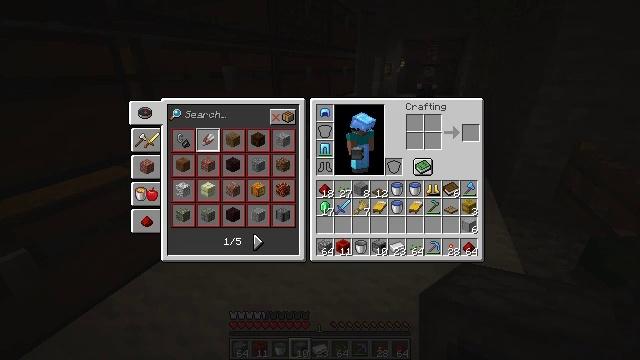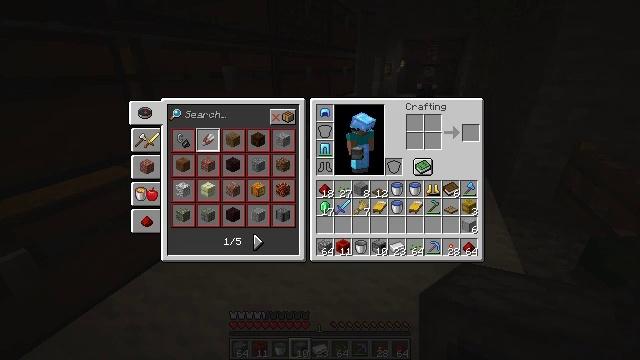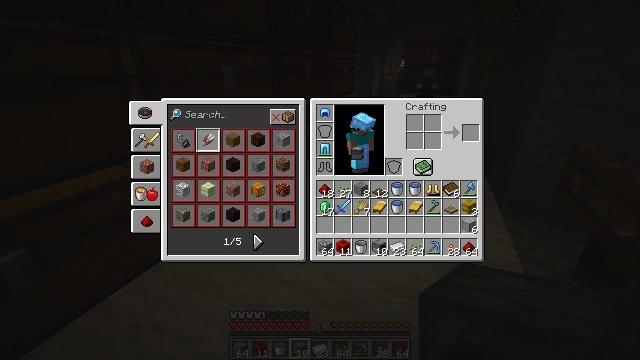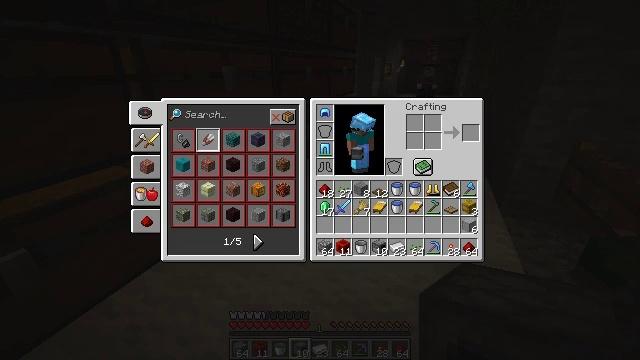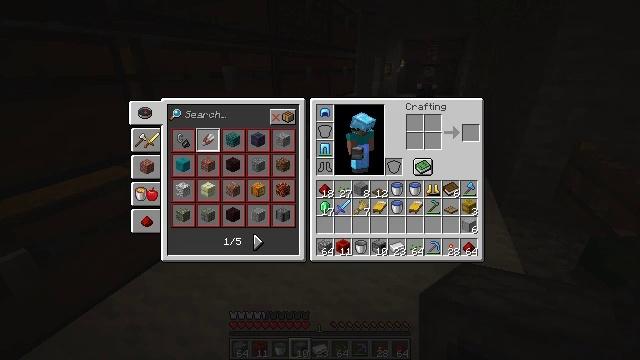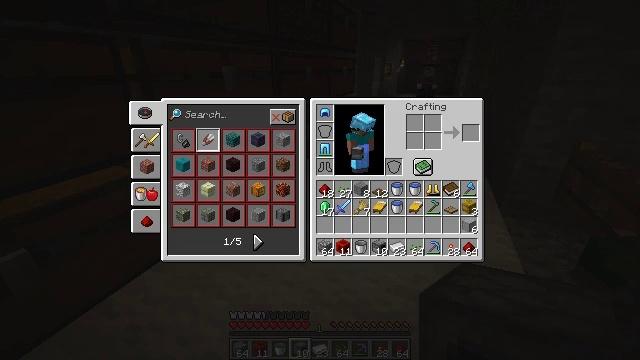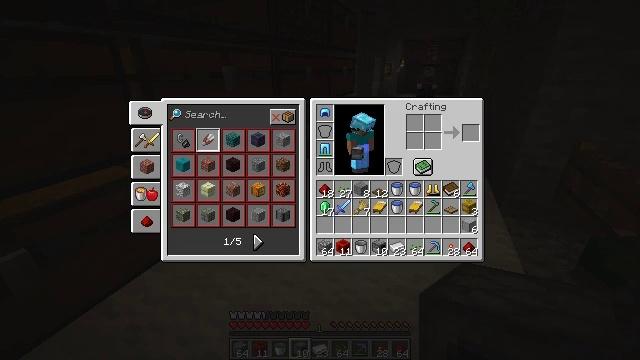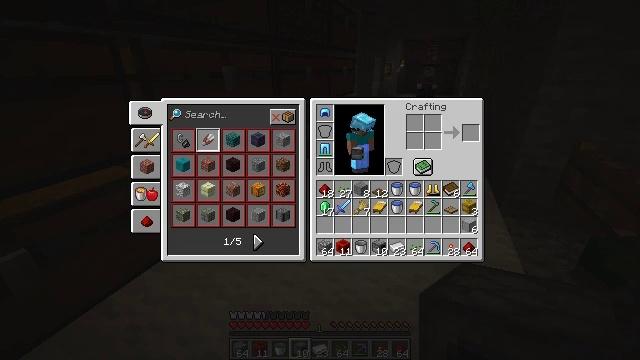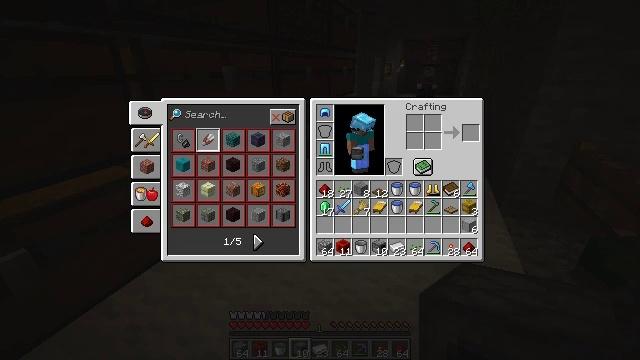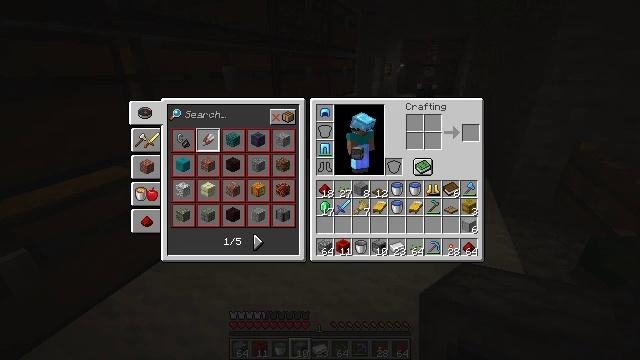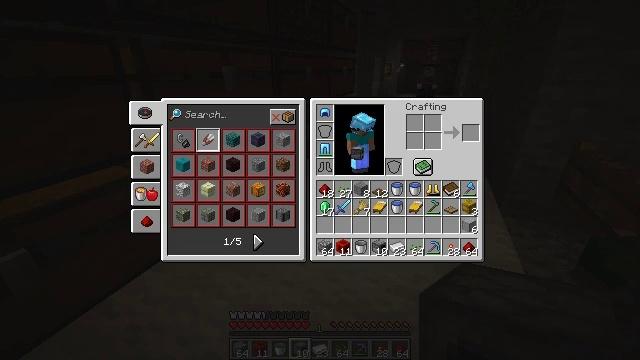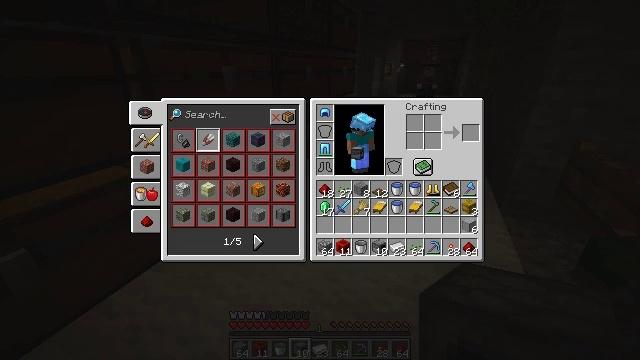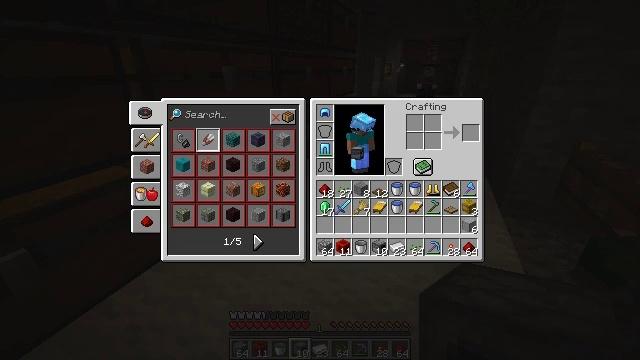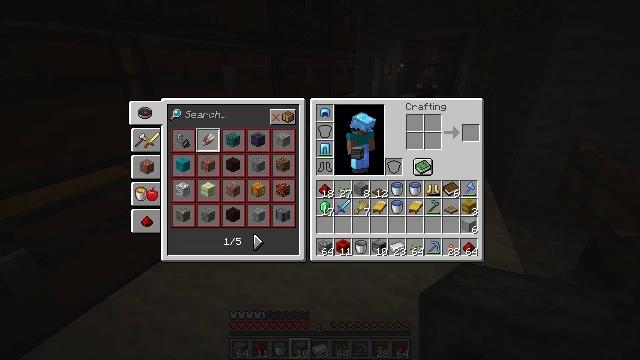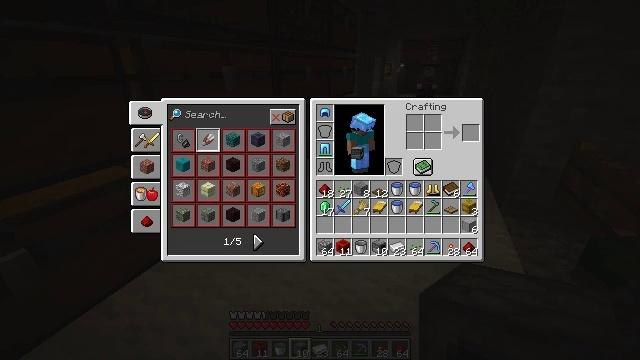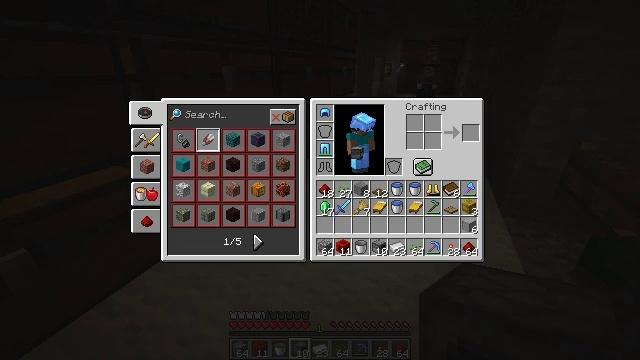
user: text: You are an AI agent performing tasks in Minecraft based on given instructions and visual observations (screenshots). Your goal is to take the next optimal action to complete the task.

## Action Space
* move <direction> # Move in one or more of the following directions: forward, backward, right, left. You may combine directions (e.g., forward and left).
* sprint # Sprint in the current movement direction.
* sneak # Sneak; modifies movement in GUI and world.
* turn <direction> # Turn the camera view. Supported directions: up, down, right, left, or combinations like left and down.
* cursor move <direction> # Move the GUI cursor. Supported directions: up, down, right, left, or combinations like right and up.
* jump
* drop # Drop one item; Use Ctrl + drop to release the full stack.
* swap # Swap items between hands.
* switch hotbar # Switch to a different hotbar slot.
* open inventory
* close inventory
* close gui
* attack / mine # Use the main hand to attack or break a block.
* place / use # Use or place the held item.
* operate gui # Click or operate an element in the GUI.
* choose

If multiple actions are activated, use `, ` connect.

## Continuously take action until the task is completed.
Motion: motion action
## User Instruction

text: Remove an iron ingot from the inventory.
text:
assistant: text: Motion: no_op
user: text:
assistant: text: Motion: no_op
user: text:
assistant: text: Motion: no_op
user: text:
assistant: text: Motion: no_op
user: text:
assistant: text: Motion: no_op
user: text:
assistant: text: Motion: no_op
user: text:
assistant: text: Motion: no_op
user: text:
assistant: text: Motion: no_op
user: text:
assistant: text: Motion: no_op
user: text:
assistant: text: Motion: no_op
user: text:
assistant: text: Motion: no_op
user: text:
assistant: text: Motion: no_op
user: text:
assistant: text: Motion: no_op
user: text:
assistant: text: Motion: no_op
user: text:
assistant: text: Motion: no_op
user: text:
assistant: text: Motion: no_op
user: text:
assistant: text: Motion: no_op
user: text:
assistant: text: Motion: no_op
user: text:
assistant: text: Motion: no_op
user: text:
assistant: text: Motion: no_op
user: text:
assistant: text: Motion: no_op
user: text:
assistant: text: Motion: no_op
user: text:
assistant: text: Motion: no_op
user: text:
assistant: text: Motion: no_op
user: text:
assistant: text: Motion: no_op
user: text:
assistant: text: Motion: no_op
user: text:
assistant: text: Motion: no_op
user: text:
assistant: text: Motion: no_op
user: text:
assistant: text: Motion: no_op
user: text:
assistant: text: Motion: no_op